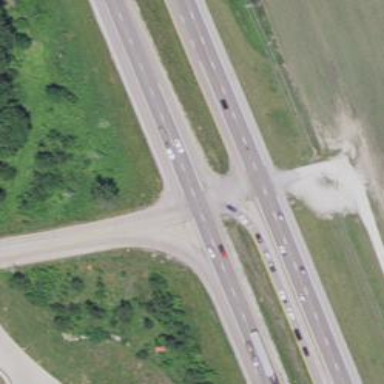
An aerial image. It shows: Expressway with asphalt surface categorized as trunk highway.